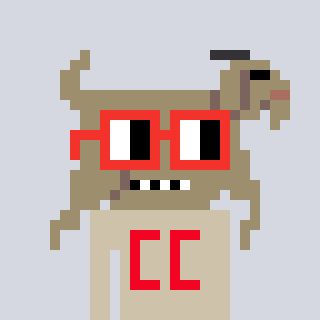
a pixel art character with square red glasses, a goat-shaped head and a bege-colored body on a cool background